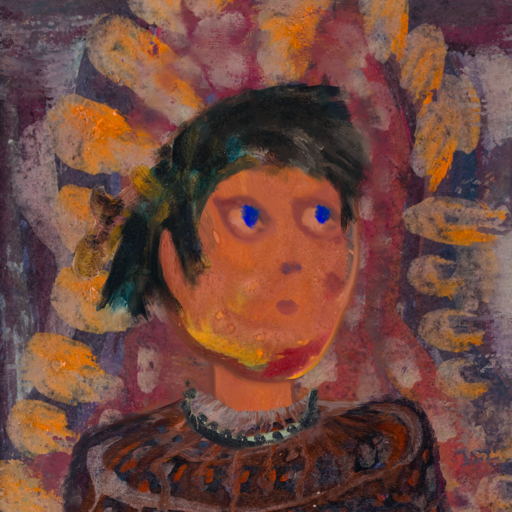
Background: Doll, Head And Neck Side: Mother_And_Son_Son, Face Side: Mother_And_Son_Mother, Bust: Hypocrite, Hair Side: Pipe, Head Accessory: Blank, Second Necklace: Blank, Necklace: Childish, Baby: Blank